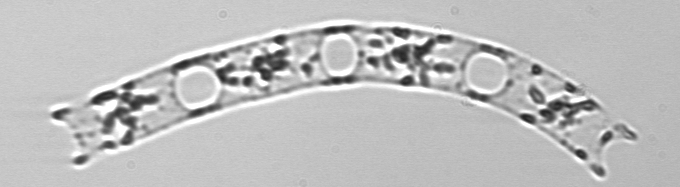
Label: Eucampia